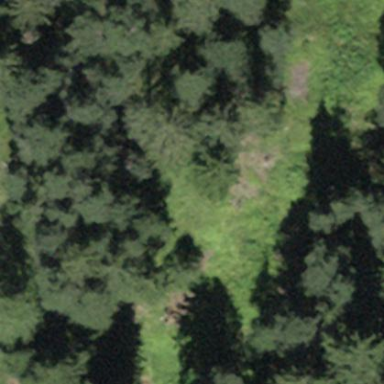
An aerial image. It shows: Mixed forest with variety of leaf types and cycles.